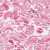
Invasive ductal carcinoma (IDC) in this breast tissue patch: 0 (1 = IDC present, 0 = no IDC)